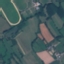
Label: Pasture